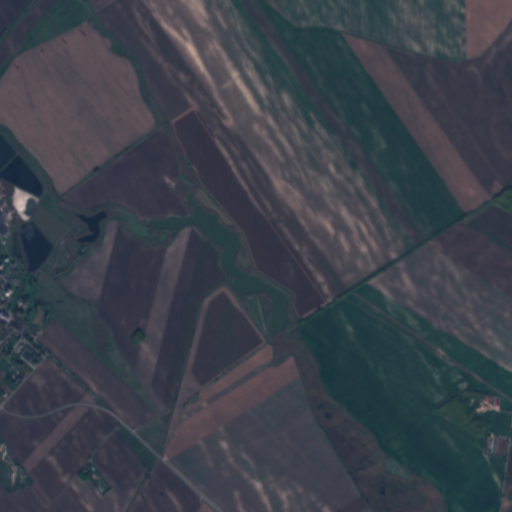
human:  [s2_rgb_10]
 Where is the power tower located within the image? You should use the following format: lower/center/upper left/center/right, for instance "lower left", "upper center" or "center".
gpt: The power tower is located in the lower right of the image.
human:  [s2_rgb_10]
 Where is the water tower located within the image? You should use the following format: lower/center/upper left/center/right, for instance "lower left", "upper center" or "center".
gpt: The water tower is located in the lower left of the image.
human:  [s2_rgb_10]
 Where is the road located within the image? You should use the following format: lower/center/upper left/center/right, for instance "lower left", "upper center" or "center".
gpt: There is no road in the image.